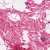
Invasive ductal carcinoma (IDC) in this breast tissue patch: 0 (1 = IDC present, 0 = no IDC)